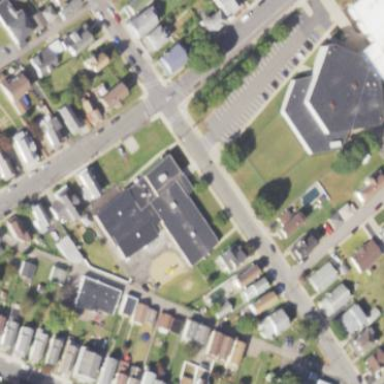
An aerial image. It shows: Kindergarten building.